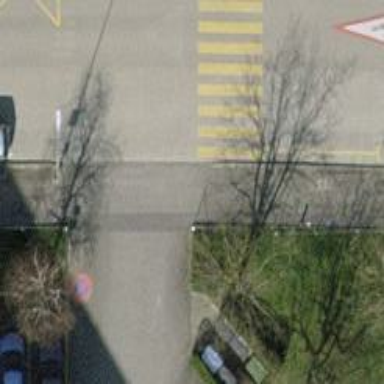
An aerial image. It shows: Asphalt footway with marked crossing.